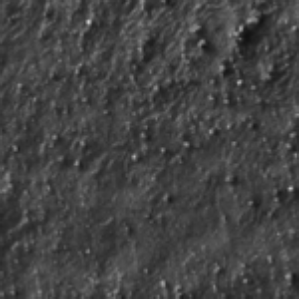
Label: frost